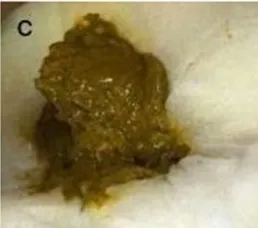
Normal stool from the patient after 10 days of treatment.
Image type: medical_photograph (other_medical_photograph)